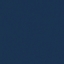
Label: SeaLake